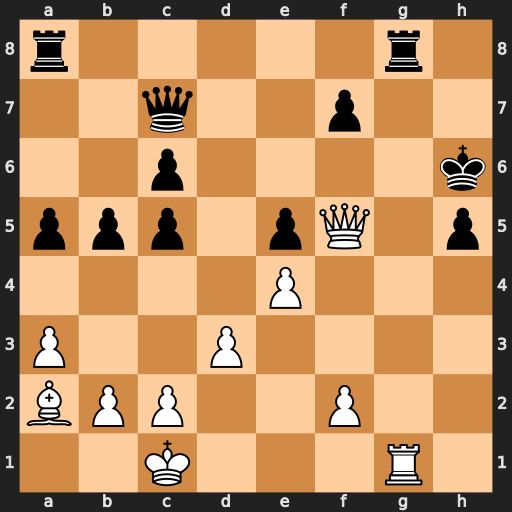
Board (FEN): r5r1/2q2p2/2p4k/ppp1pQ1p/4P3/P2P4/BPP2P2/2K3R1
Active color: w
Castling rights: -
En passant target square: -
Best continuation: Qf6+ Rg6 Rxg6+ fxg6 Bf7 Rg8 Bxg8